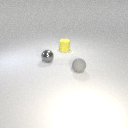
small gray metal sphere behind small gray rubber sphere